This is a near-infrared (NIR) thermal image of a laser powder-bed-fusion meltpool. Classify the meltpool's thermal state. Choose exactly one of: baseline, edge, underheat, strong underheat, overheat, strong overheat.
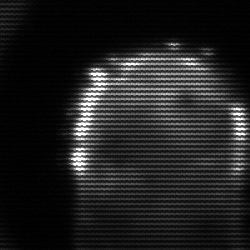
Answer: baseline